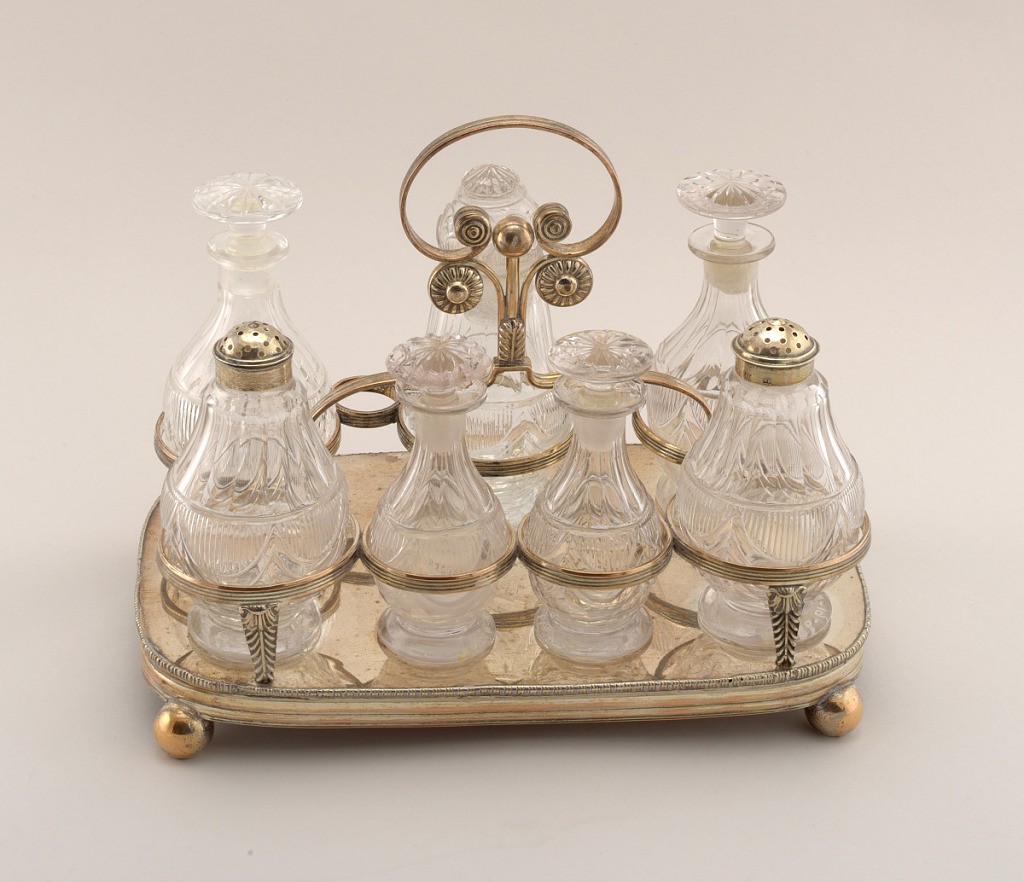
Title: Cruet Stand
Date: ca. 1810
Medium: copper, silver
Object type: cruet stand
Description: Flat base with reeded molding around edge; thick reeded guard rings for seven bottles supported by vertical brackets with feathered motifs; tall central loop handle with two applied floral mounts at base.